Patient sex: M
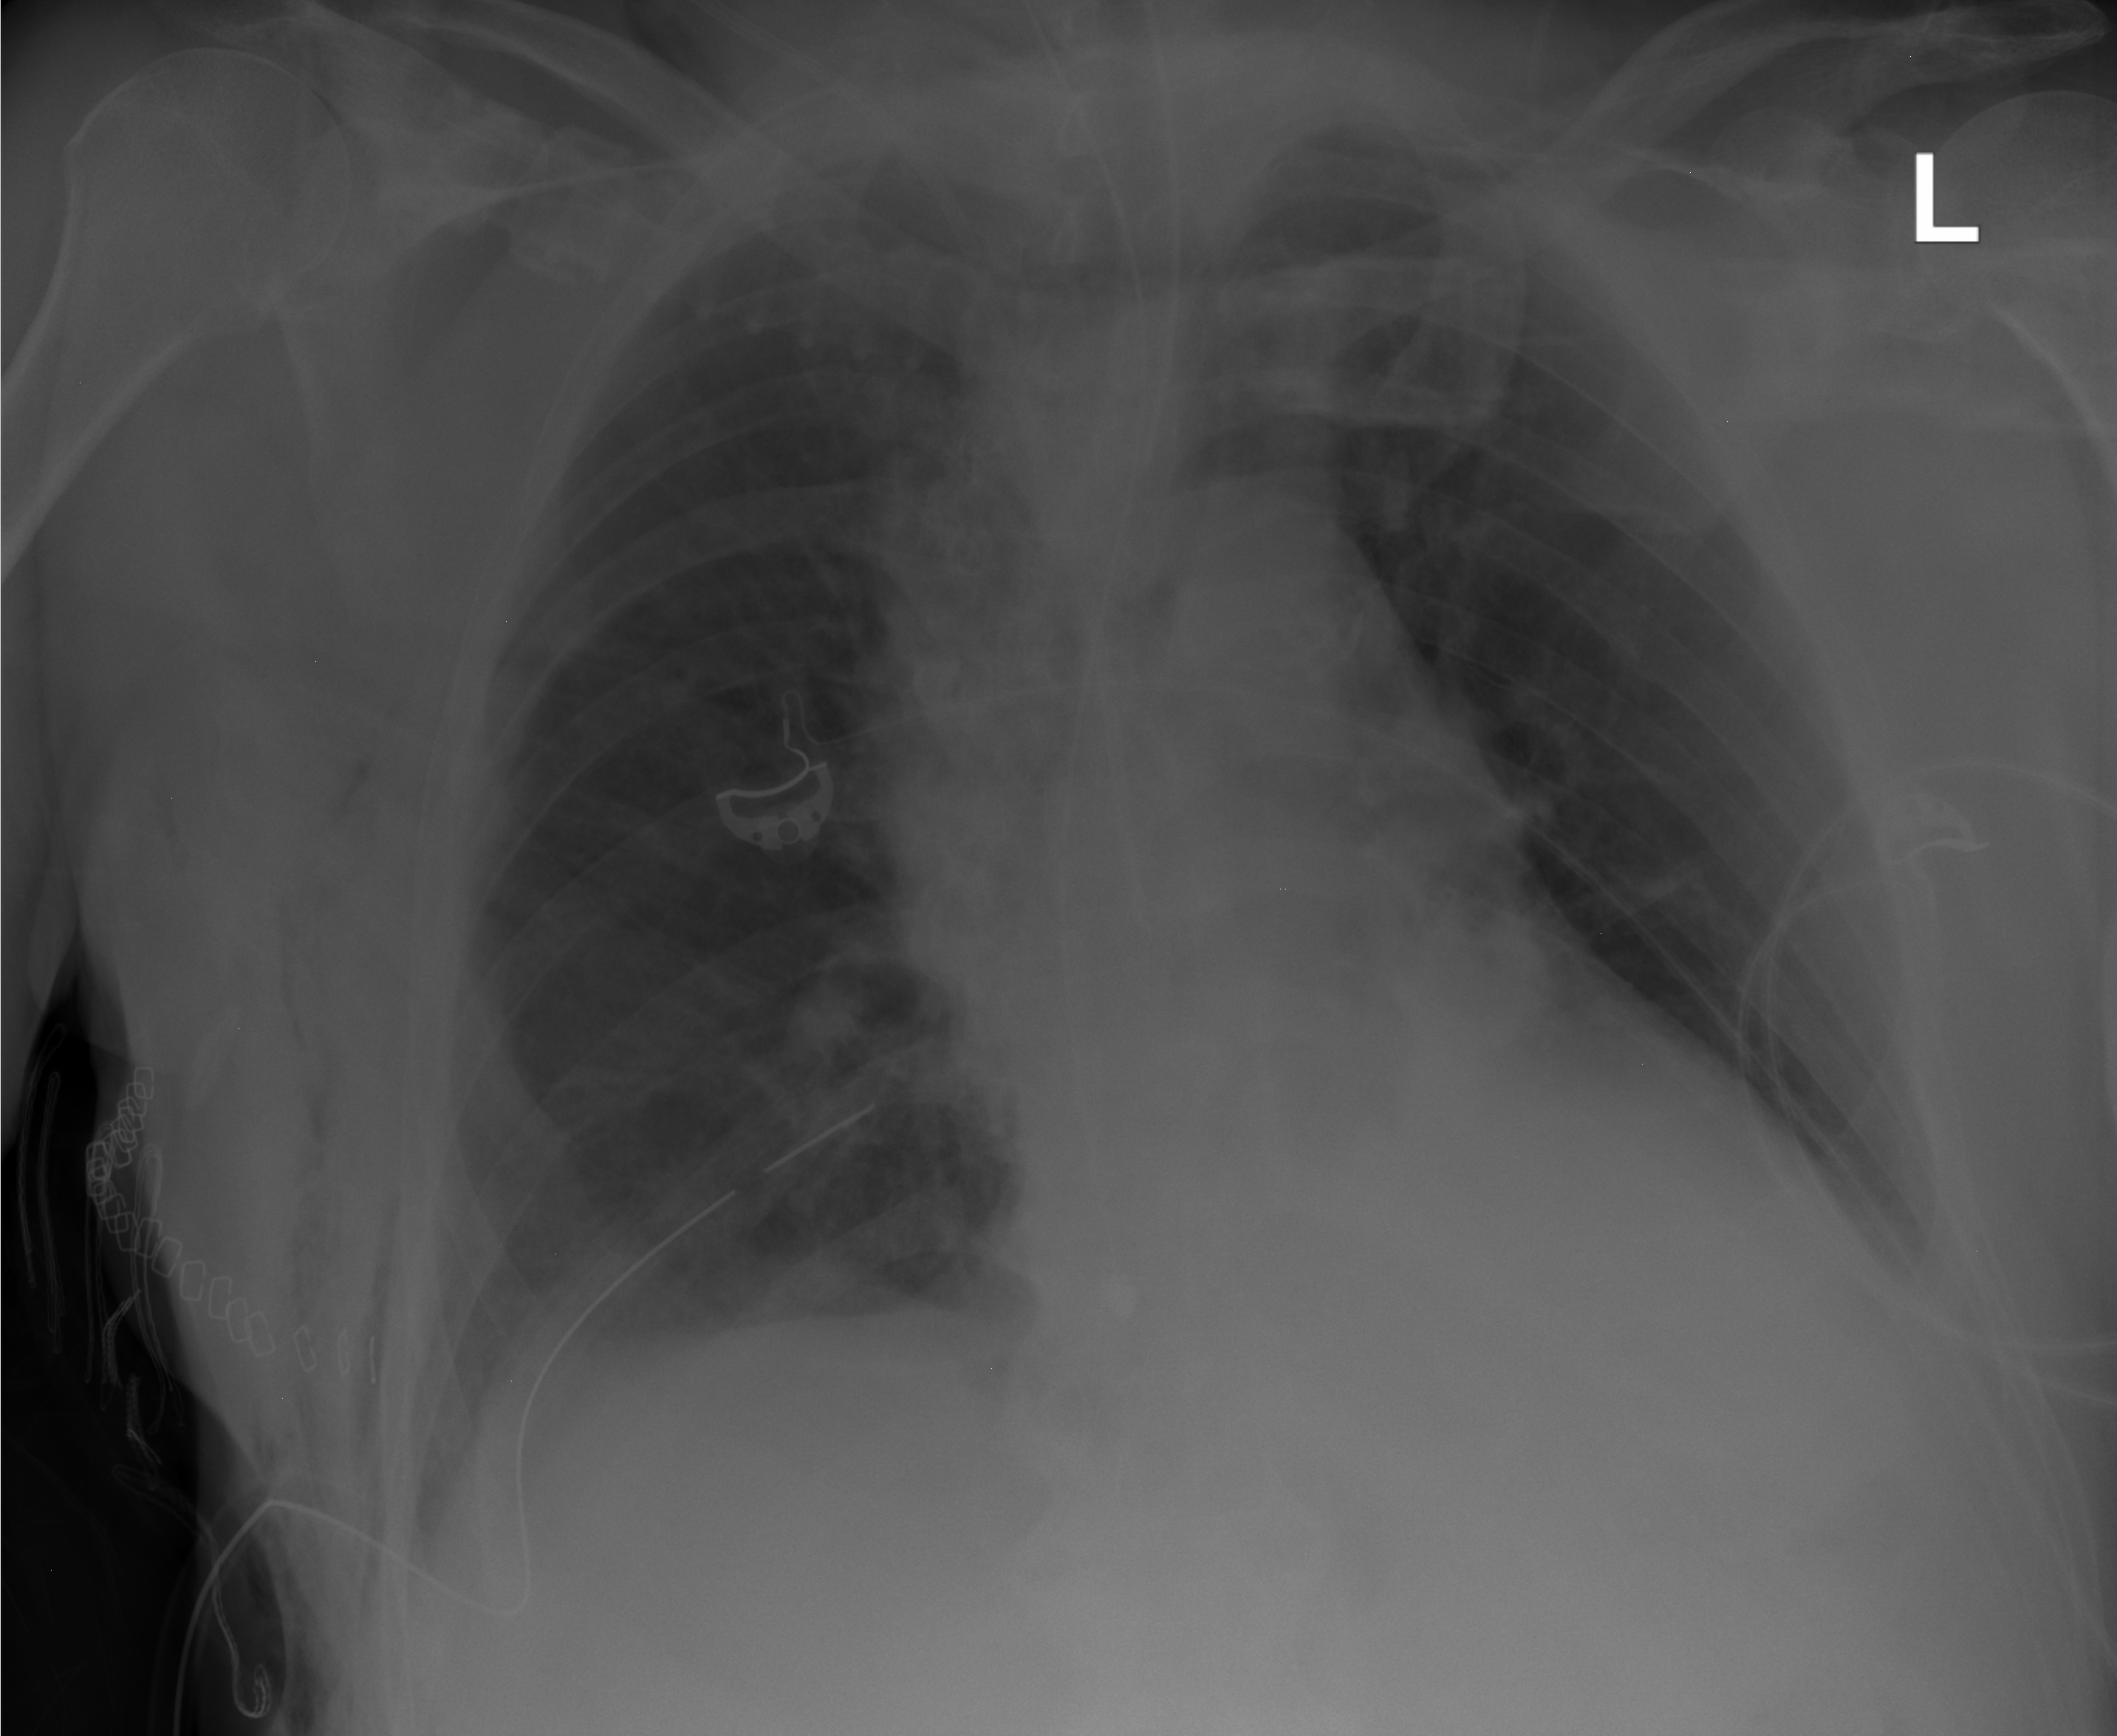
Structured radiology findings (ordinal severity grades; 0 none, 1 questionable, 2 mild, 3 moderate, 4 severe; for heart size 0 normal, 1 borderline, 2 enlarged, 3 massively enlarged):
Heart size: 0
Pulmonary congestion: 0
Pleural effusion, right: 1
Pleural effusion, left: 1
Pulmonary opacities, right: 0
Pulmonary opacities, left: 0
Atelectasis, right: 1
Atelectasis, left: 1